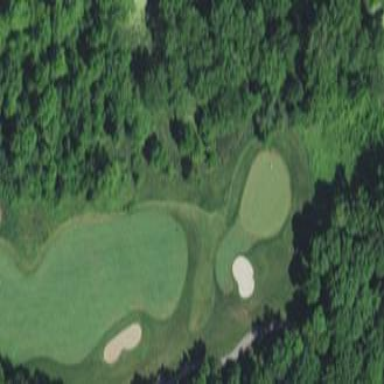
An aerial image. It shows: Grassy area designated as golf fairway.